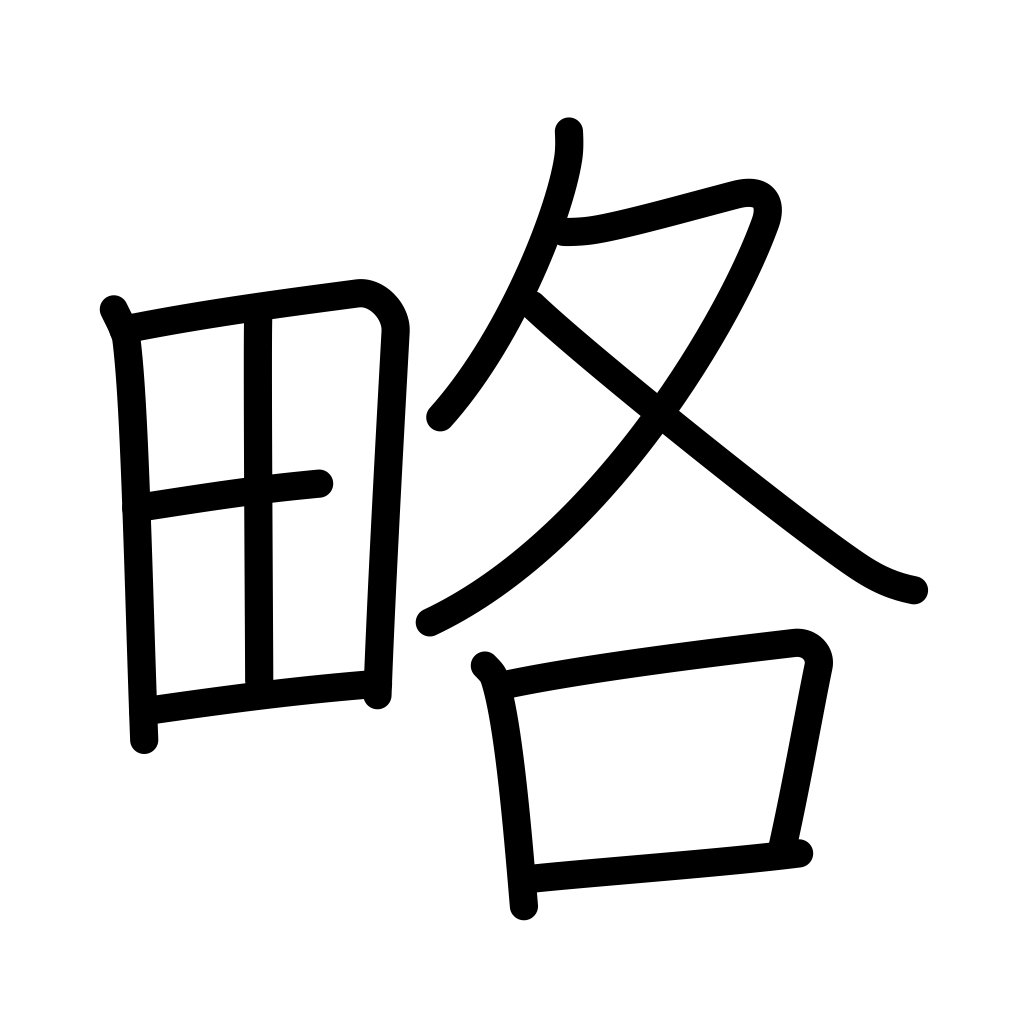
Meaning: abbreviation, omission, outline, shorten, capture, plunder